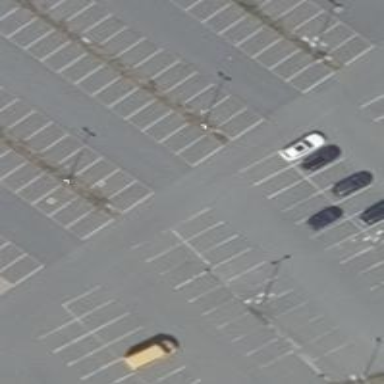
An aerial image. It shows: Asphalt parking aisle along service road.